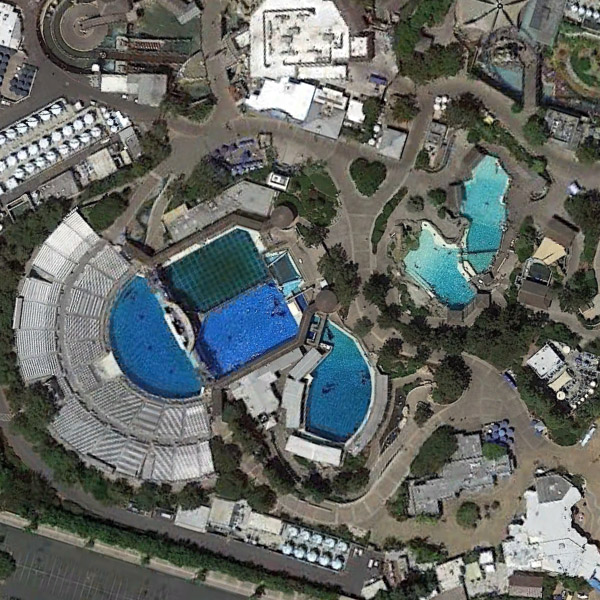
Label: Resort